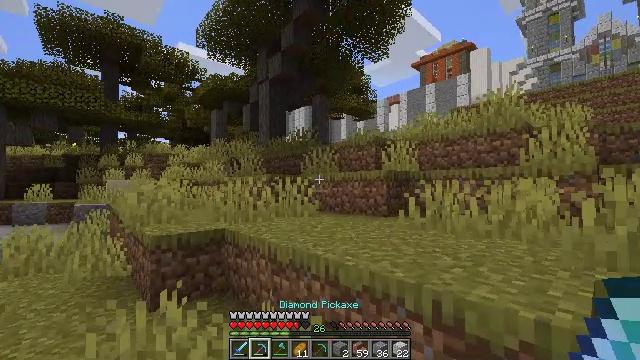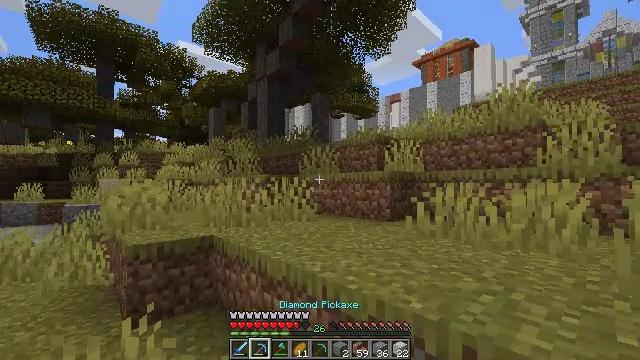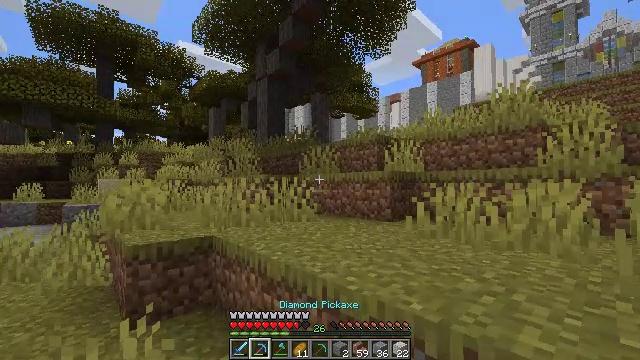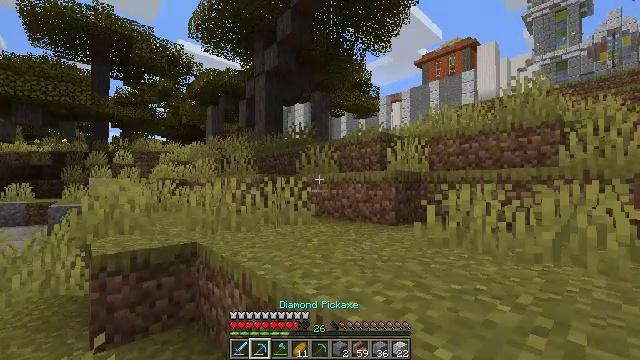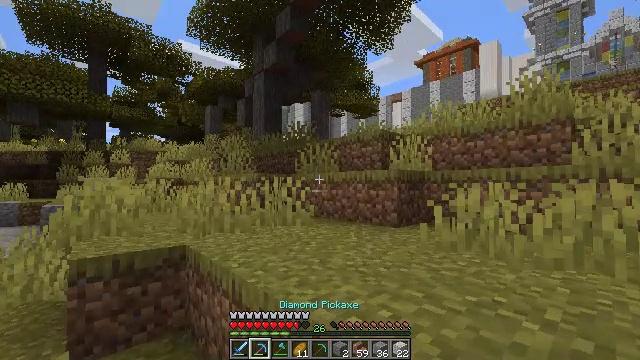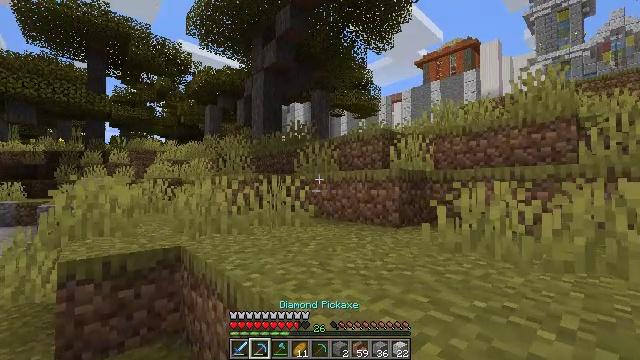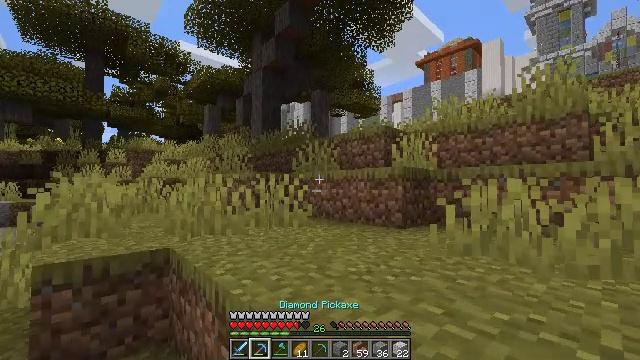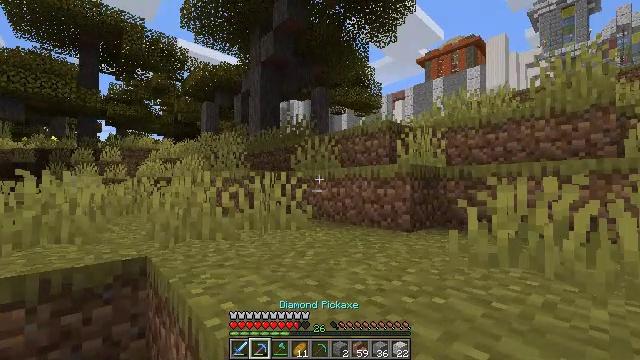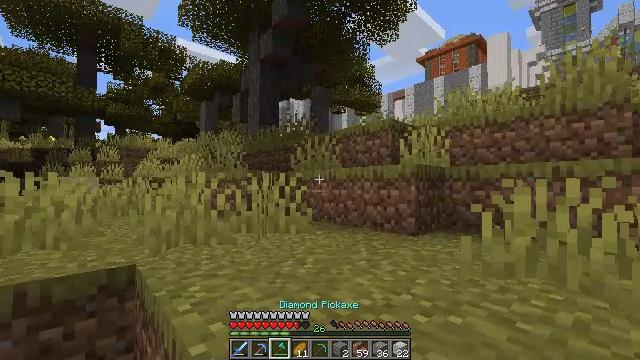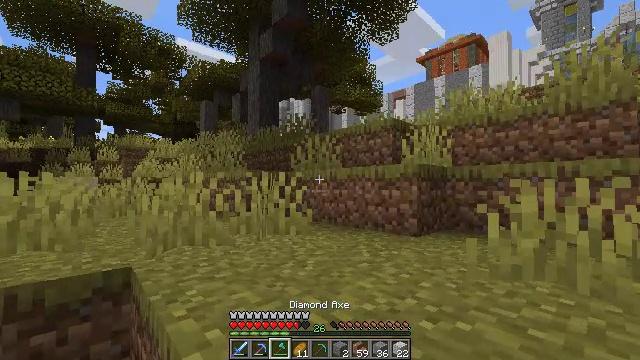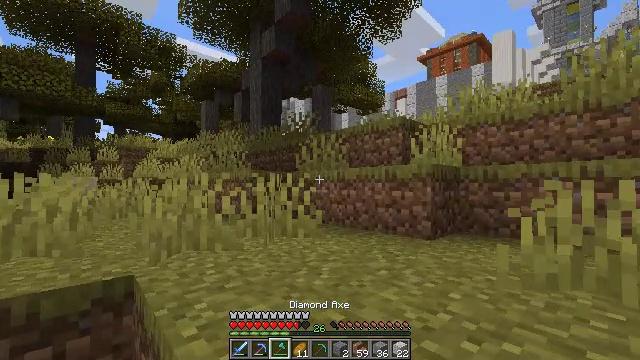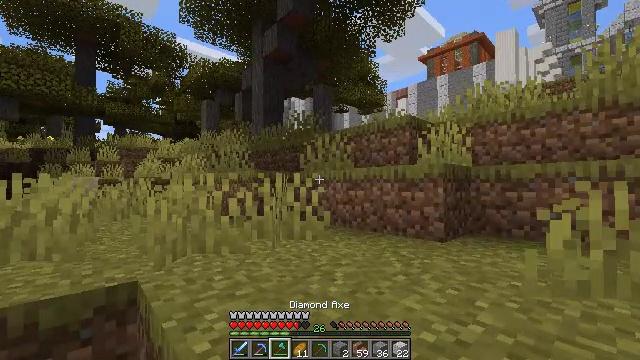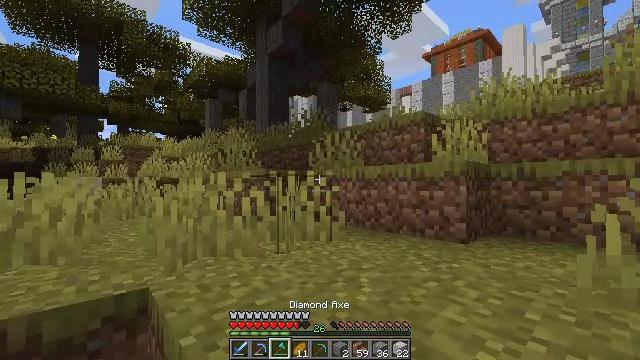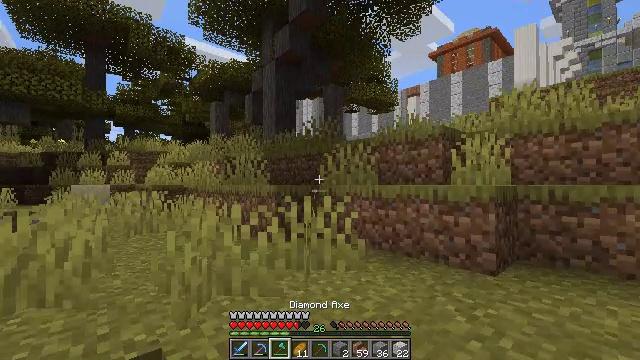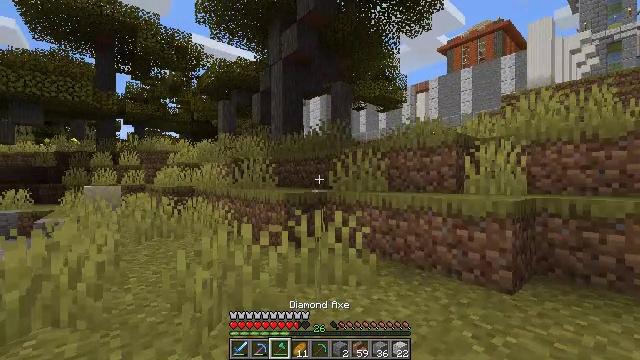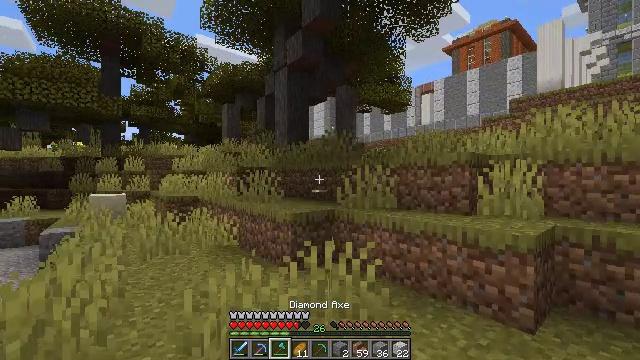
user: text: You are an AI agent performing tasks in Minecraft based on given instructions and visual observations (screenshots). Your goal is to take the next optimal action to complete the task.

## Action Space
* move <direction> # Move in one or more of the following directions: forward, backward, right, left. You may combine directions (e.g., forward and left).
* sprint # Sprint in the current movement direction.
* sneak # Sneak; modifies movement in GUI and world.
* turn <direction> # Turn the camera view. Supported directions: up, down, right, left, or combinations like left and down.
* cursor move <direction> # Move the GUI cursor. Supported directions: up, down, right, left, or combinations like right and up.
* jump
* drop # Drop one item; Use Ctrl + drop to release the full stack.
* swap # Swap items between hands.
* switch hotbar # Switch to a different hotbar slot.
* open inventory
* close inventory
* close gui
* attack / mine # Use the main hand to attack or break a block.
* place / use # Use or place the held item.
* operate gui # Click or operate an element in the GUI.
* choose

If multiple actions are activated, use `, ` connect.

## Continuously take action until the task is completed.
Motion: motion action
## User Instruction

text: Harvest some polished diorite for decoration.
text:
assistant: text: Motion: move forward, switch to hotbar 2
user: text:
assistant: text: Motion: move forward
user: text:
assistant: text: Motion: move forward
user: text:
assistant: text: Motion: move forward
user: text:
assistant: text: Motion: move forward
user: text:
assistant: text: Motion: move forward
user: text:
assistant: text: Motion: move forward
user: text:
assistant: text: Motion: move forward, switch to hotbar 3
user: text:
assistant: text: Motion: move forward, switch to hotbar 3
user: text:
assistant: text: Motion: move forward, switch to hotbar 3
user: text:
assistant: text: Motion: move forward, switch to hotbar 3
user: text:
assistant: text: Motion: move forward
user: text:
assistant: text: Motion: move forward, jump
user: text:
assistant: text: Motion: move forward, turn left and down, jump
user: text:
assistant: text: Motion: move forward, jump
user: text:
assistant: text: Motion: move forward, turn left and down, jump
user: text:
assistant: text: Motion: move forward, turn left
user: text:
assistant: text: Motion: move forward, turn left
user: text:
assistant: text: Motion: move forward, turn left and up
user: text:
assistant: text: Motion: move forward
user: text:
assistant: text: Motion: move forward
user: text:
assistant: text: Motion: move forward
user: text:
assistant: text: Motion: move forward
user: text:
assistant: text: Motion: move forward
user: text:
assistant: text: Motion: move forward
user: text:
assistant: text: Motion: move forward
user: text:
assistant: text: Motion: move forward
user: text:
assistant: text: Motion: move forward
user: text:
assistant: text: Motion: move forward
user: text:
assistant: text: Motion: move forward, turn right and down